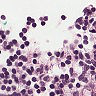
Metastatic tissue present: no